Question: Hi I'm new to Xamarin and currently I have a project that requires me to display something like image below

I already have a list of the items, and inside the list i have another list inside every item that contain "actualwork" and "plannedwork". But i dont know how to present i that way.
So i have a list that contain a list. And i want to display it like in the image. Any idea?
Thank you in advance
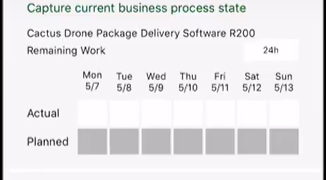
Answer: '''
<StackLayout HorizontalOptions="FillAndExpand">
<ListView
Footer=" "
HasUnevenRows="True"
HeightRequest="{Binding WeekHeight}"
ItemsSource="{Binding WeekReports}"
SeparatorVisibility="None">
<ListView.HeaderTemplate>
<DataTemplate>
<ContentView BackgroundColor="Beige">
<Grid Padding="0"
HeightRequest="70"
HorizontalOptions="FillAndExpand">
<Grid.ColumnDefinitions>
<ColumnDefinition Width="*" />
<ColumnDefinition Width="*" />
<ColumnDefinition Width="*" />
<ColumnDefinition Width="*" />
<ColumnDefinition Width="*" />
<ColumnDefinition Width="*" />
<ColumnDefinition Width="*" />
<ColumnDefinition Width="*" />
</Grid.ColumnDefinitions>
<Label Text="Sun" Grid.Column="1"/>
<Label Text="Mon" Grid.Column="2"/>
<Label Text="Tue" Grid.Column="3"/>
<Label Text="Wed" Grid.Column="4"/>
<Label Text="Thu" Grid.Column="5"/>
<Label Text="Fir" Grid.Column="6"/>
<Label Text="Sat" Grid.Column="7"/>
</Grid>
</ContentView>
</DataTemplate>
</ListView.HeaderTemplate>
<ListView.ItemTemplate>
<DataTemplate>
<ViewCell IsEnabled="False">
<Grid>
<Grid.ColumnDefinitions>
<ColumnDefinition Width="*" />
<ColumnDefinition Width="*" />
<ColumnDefinition Width="*" />
<ColumnDefinition Width="*" />
<ColumnDefinition Width="*" />
<ColumnDefinition Width="*" />
<ColumnDefinition Width="*" />
<ColumnDefinition Width="*" />
</Grid.ColumnDefinitions>
<Label Text="{Binding Work}" Grid.Column="0"/>
<Label Text="{Binding Value1}" Grid.Column="1"/>
<Label Text="{Binding Value2}" Grid.Column="2"/>
<Label Text="{Binding Value3}" Grid.Column="3"/>
<Label Text="{Binding Value4}" Grid.Column="4"/>
<Label Text="{Binding Value5}" Grid.Column="5"/>
<Label Text="{Binding Value6}" Grid.Column="6"/>
<Label Text="{Binding Value7}" Grid.Column="7"/>
</Grid>
</ViewCell>
</DataTemplate>
</ListView.ItemTemplate>
</ListView>
</StackLayout>
'''
ItemSource Model Would be like this:
'''
public class Report{
public string Work { get; set; }
public string value1 { get; set; }
public string value2 { get; set; }
public string value3 { get; set; }
public string value4 { get; set; }
public string value5 { get; set; }
public string value6 { get; set; }
public string value7 { get; set; }
}
'''